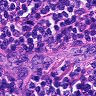
Metastatic tissue present: no